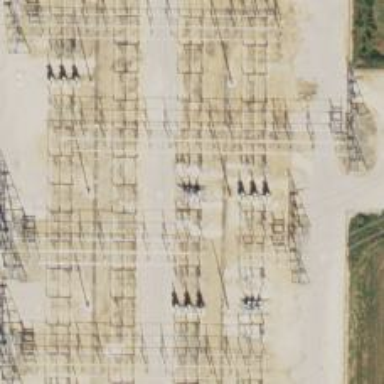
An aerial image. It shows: Switch used for power control.